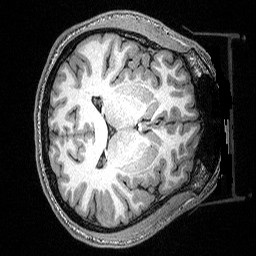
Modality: T1w
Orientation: axial
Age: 23
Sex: male
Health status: healthy
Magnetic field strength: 3 T
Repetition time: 2.53 s
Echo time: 0.00331 s